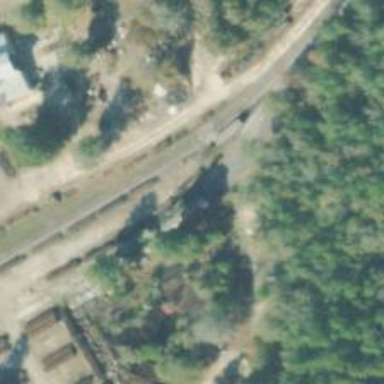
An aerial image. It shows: Rail spur service.